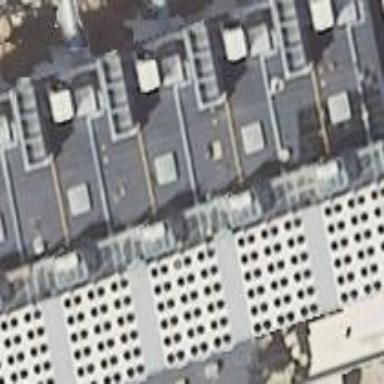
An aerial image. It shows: Industrial building.